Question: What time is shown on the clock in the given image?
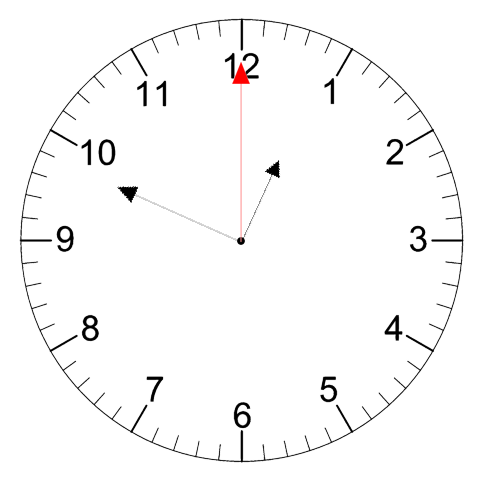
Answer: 12:49:00